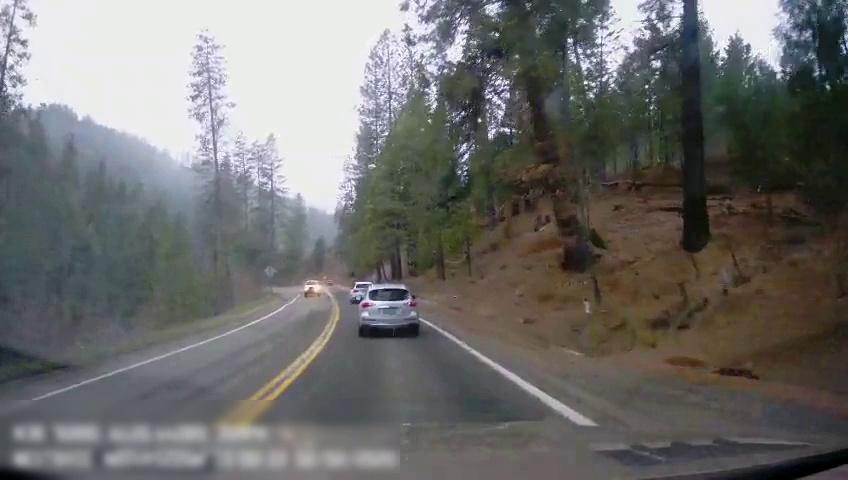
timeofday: Day
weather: Cloudy
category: Drivable Space
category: Vehicles | SUV
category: Vehicles | SUV
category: Vehicles | Truck
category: Lanes | Alternate Lane
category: Lanes | Current Lane
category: Lanes | Opposite Lane
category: Lanes | Opposite Lane